Current action and preconditions to check: trajectory_clear

Your task: For each precondition in the list above, predict whether it will hold at this action.

Consider the current scene as observed from the mobile robot's camera, and analyze the predicted future states of all dynamic agents (e.g., people, animals, vehicles, or any moving entities) within the NEXT SECOND.

IMPORTANT: Only answer "very likely" if you are absolutely certain—based on strong, clear evidence—that a dynamic agent will violate the precondition in the predicted future state. Do NOT answer "very likely" for unlikely, ambiguous, or low-probability risks.

Ask yourself for each precondition: Is there a high probability, with clear and convincing evidence, that the predicted future states of any dynamic agent will interfere with the predicted future state of the currently executing action within the NEXT SECOND, causing that precondition to fail?

Assess the risk level based on these predictions. Use "likely" or "very likely" if motions create a clear risk of interference.

Use "neutral" or "improbable" if agents are nearby but their predicted paths are clearly diverging or non-conflicting.

Failure Risk Categories: "very improbable", "improbable", "neutral", "likely", "very likely"

Answer Format: Output ONLY the probability_of_failure value from these categories: "very improbable", "improbable", "neutral", "likely", "very likely"

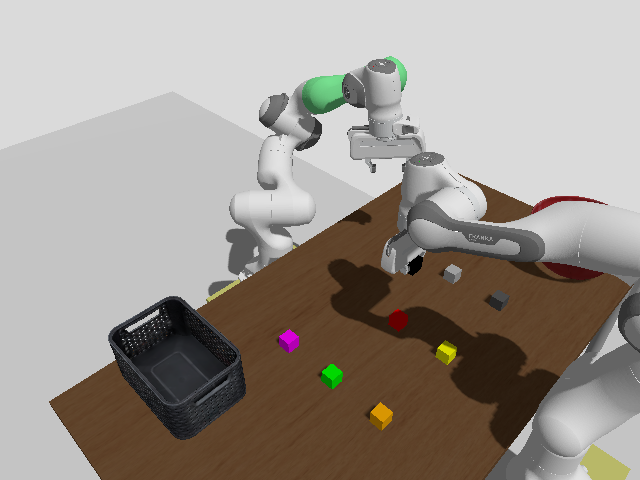

Answer: very improbable